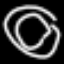
Label: donut